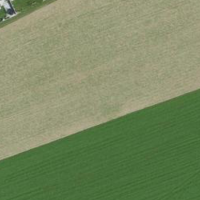
EUNIS habitat code: 52
Species observed at this site:
Prunus padus